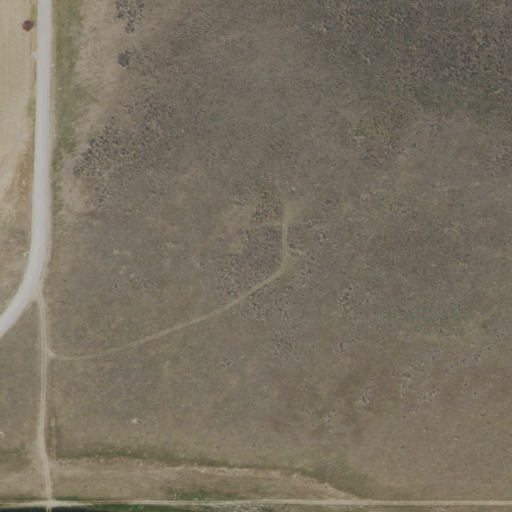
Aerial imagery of mountain in Idaho named Little Grassy Butte containing shrub and cultivated crops